Question: Just a small confusion I want to ask while making a facebook app to implement share feature in my android app
1. Package Name: Is it that unique identifier that I have written while creating the new facebook app at their developer console ? or Is it the package name of my android app ?
1. Class Name: I have added a facebook share button in every fragment(class), so which class is the Main Activity that it want facebook to launch ? Or is it the main activity of my android app?
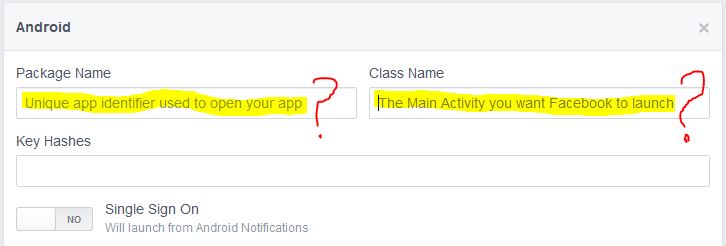
Answer: <URL>
See this screenshot from Facebook's getting started documentation.